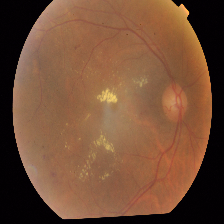
Diabetic retinopathy grade: Proliferative DR